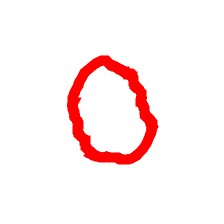
Shape: circle